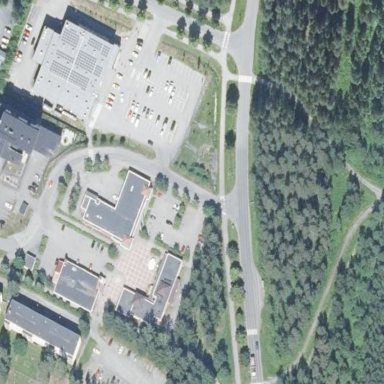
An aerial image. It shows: Retail area.